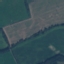
Land use / land cover class: Pasture